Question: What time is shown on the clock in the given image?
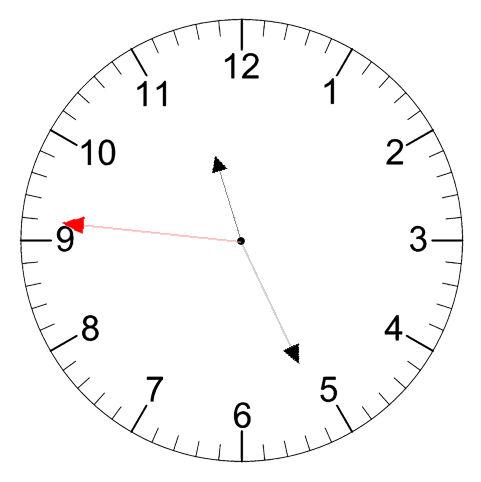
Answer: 11:25:46